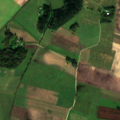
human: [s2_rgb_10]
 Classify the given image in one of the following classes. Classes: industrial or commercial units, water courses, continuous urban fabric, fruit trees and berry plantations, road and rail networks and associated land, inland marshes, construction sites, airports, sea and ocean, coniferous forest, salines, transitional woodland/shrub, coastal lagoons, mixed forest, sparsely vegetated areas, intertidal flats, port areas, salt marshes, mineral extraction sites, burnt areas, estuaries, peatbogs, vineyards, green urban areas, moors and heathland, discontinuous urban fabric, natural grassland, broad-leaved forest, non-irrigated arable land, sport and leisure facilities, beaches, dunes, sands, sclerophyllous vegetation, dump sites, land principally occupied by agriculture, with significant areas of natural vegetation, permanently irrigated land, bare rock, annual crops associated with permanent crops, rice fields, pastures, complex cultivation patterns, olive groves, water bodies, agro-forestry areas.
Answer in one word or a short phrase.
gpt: non-irrigated arable land, pastures, complex cultivation patterns, transitional woodland/shrub